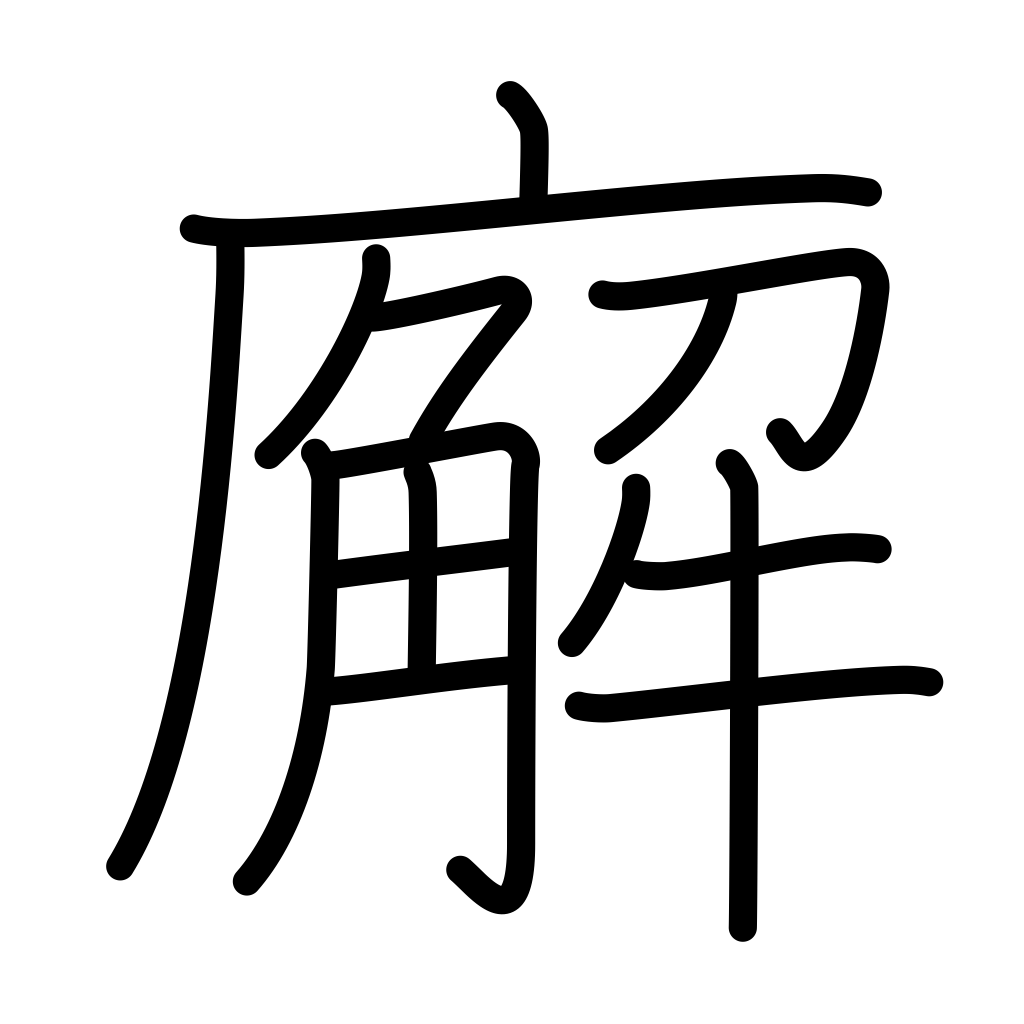
Meaning: government office